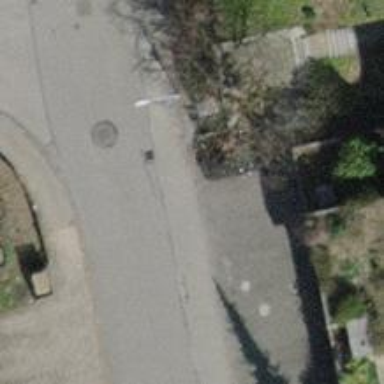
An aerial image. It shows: Kerb barrier.